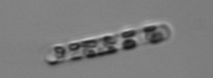
Label: Dactyliosolen_fragilissimus